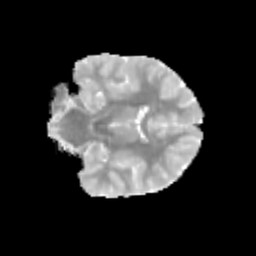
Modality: MD
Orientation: coronal
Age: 9
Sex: male
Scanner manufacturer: siemens
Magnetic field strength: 3 T
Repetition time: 3.8 s
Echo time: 0.07 s